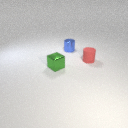
small green metal cube to the left of small blue metal cylinder